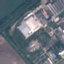
Label: Industrial